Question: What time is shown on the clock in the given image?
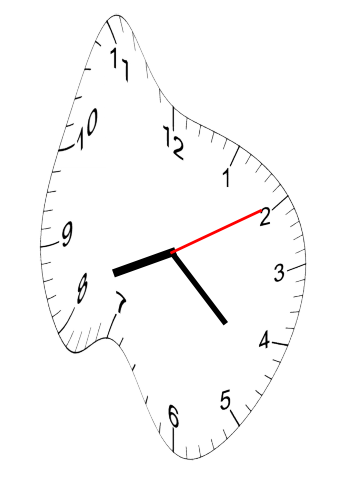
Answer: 08:22:10